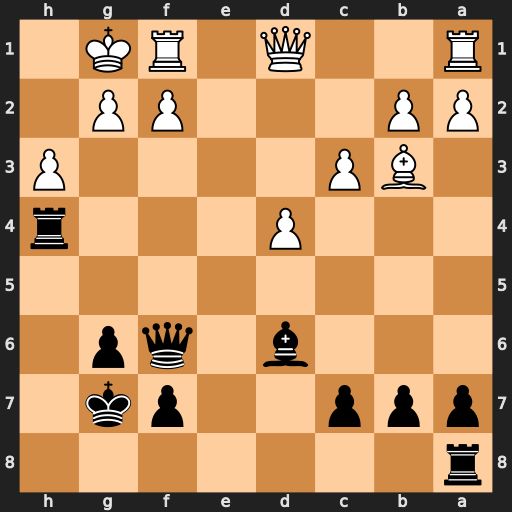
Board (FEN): r7/ppp2pk1/3b1qp1/8/3P3r/1BP4P/PP3PP1/R2Q1RK1
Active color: b
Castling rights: -
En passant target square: -
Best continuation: Qf4 Re1 Qh2+ Kf1 Qh1+